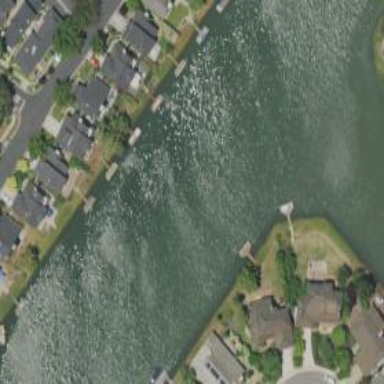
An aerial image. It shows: Dock located along the waterway.